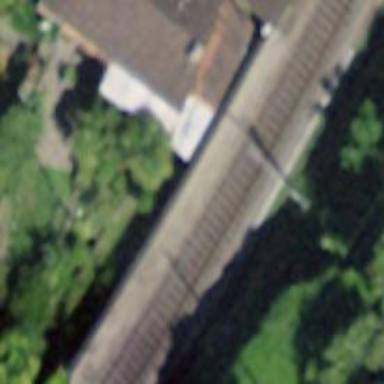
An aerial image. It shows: Single-track railway with electrified contact lines.